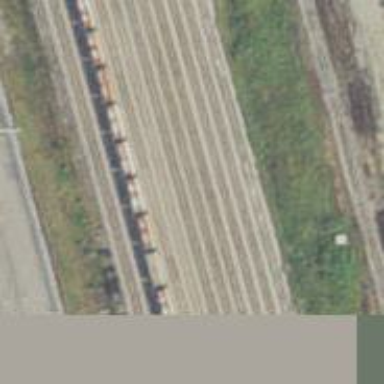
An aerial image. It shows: Railway yard.